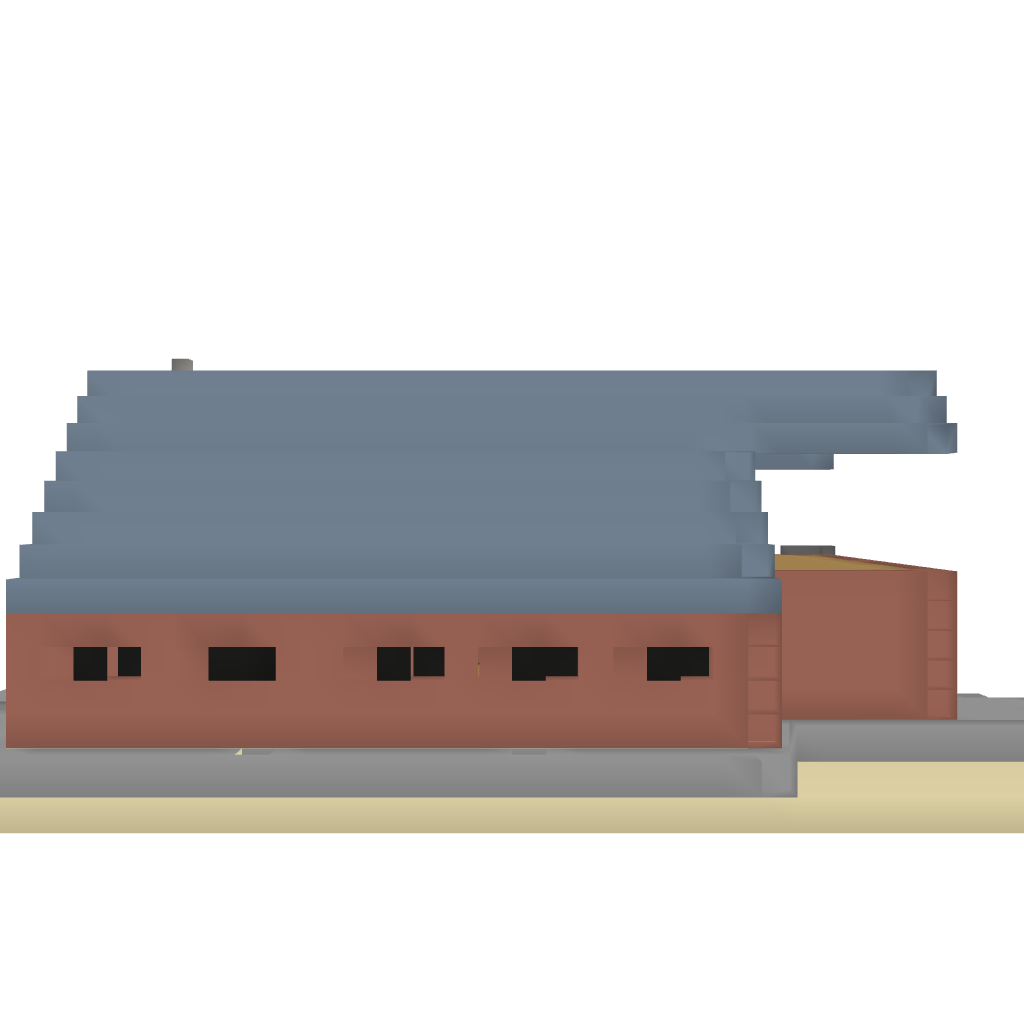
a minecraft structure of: liberty tavern